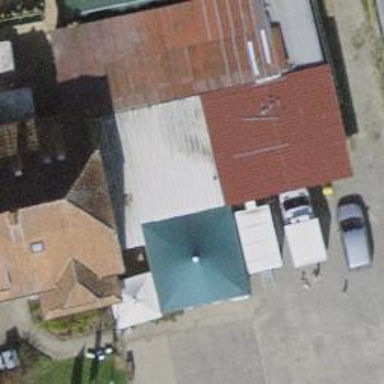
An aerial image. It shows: Greengrocer shop.